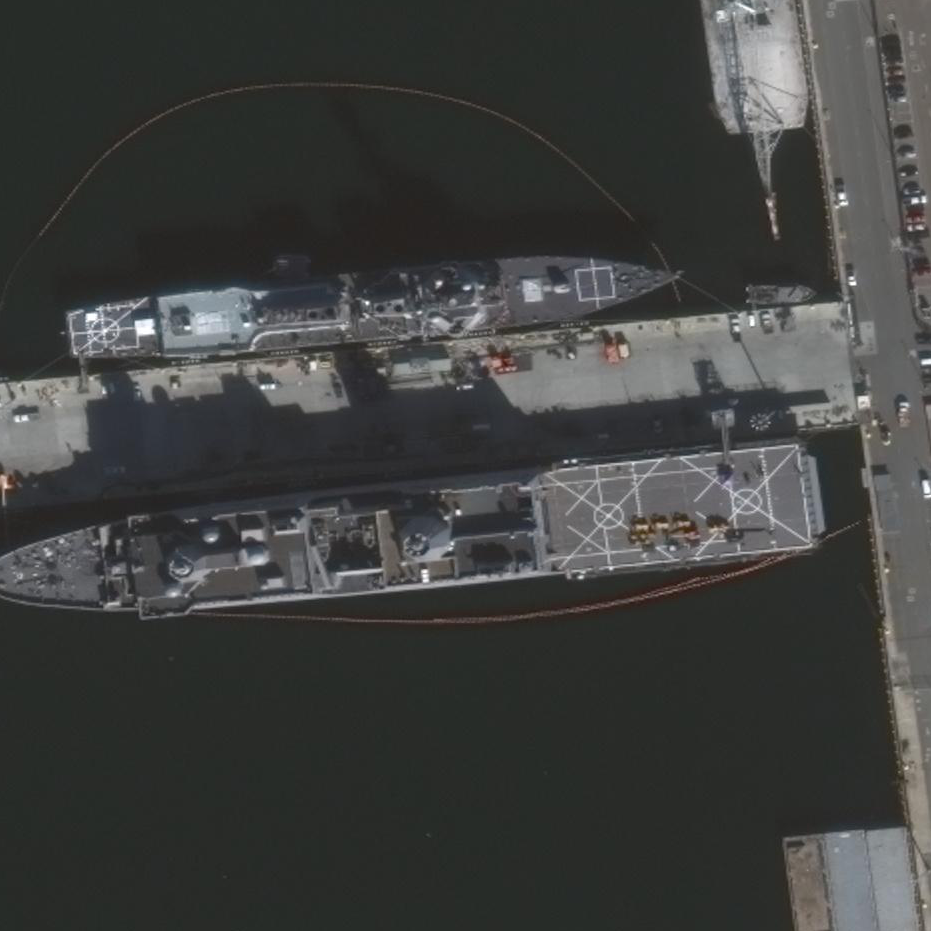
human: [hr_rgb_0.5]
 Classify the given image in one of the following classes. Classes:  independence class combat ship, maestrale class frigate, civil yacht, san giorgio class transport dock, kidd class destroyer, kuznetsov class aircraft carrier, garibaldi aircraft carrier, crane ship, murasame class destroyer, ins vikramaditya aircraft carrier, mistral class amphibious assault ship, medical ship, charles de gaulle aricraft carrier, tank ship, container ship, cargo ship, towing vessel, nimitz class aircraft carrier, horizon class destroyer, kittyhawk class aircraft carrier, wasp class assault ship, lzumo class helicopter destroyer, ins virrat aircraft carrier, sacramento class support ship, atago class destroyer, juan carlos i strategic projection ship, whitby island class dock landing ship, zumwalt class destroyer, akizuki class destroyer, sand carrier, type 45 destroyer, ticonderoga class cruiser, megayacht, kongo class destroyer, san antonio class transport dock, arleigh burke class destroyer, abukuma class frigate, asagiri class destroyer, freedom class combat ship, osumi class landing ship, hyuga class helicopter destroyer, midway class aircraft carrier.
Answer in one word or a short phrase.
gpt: San Antonio class transport dock